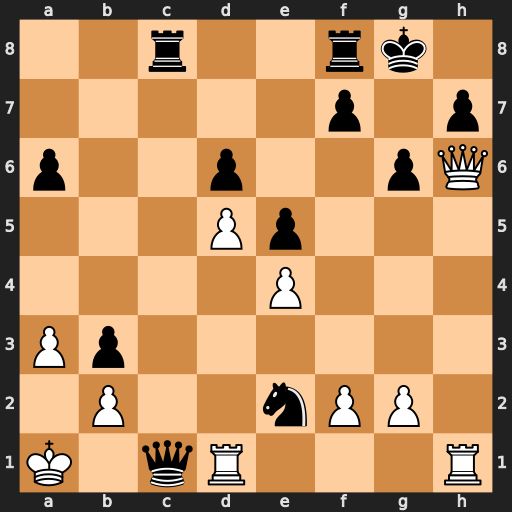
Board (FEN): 2r2rk1/5p1p/p2p2pQ/3Pp3/4P3/Pp6/1P2nPP1/K1qR3R
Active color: w
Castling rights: -
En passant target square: -
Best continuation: Rxc1 Rxc1+ Rxc1